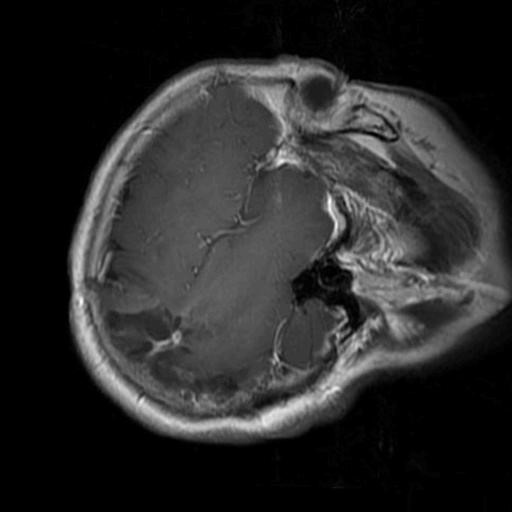
Label: brain_glioma